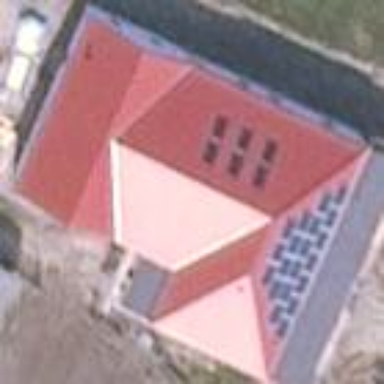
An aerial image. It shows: Kindergarten building.